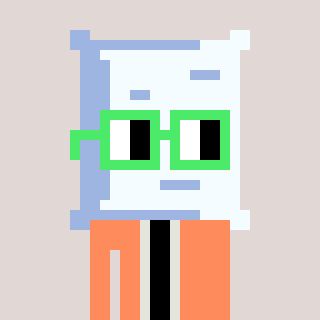
a pixel art character with square light green glasses, a pillow-shaped head and a peachy-colored body on a warm background